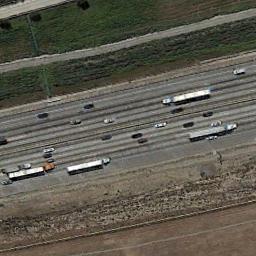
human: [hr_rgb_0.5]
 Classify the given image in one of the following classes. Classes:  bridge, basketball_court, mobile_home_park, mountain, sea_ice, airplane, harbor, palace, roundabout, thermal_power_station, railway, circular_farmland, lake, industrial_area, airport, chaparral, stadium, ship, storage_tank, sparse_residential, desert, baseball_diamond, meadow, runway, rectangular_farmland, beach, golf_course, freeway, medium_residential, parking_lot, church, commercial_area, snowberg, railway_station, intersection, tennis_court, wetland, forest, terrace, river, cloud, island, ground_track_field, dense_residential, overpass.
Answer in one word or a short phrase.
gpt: freeway